【题型】填空题　【知识点】平面几何　【难度】easy
如图，在直角坐标系中，已知点 $A(8,0)$、点 $B(0,6)$，$\odot A$ 的半径为 $5$，点 $C$ 是 $\odot A$ 上的动点，点 $P$ 是线段 $BC$ 的中点，那么 $OP$ 长的取值范围是\underline{\quad }。

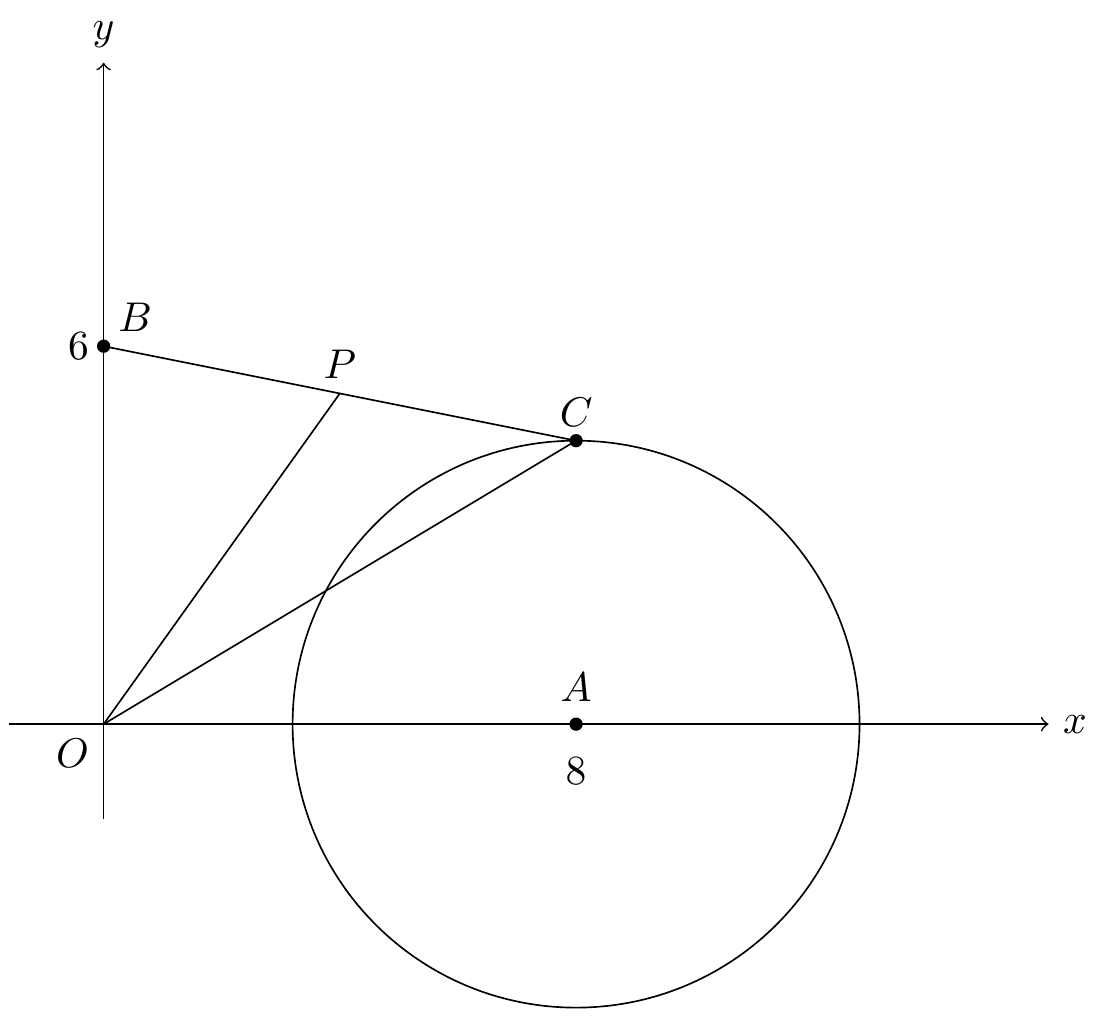
【解答】
解：如图，在 $y$ 轴上取一点 $B'(0, -6)$，连接 $B'A$、$B'C$，

$\because B'(0, -6), A(8, 0)$，

$\therefore OB' = OB = 6, OA = 8$，

$\therefore B'A = \sqrt{OB'^2 + OA^2} = 10$，

$\because$ 点 $P$ 是 $BC$ 的中点，

$\therefore BP = PC$，

$\because OB = OB'$, $BP = PC$，

$\therefore OP$ 是 $\triangle BB'C$ 的中位线，

$\therefore B'C = 2OP$，

当 $C$ 在线段 $B'A$ 上时，$B'C$ 的长度最小值为：$10-5=5$，

当 $C$ 在线段 $B'A$ 延长线上时，$B'C$ 的长度最大值为：$10+5=15$，

$\therefore 5 \leq BC \leq 15$，

$\therefore 2.5 \leq OP \leq 7.5$，

故答案为：$2.5 \leq OP \leq 7.5$。

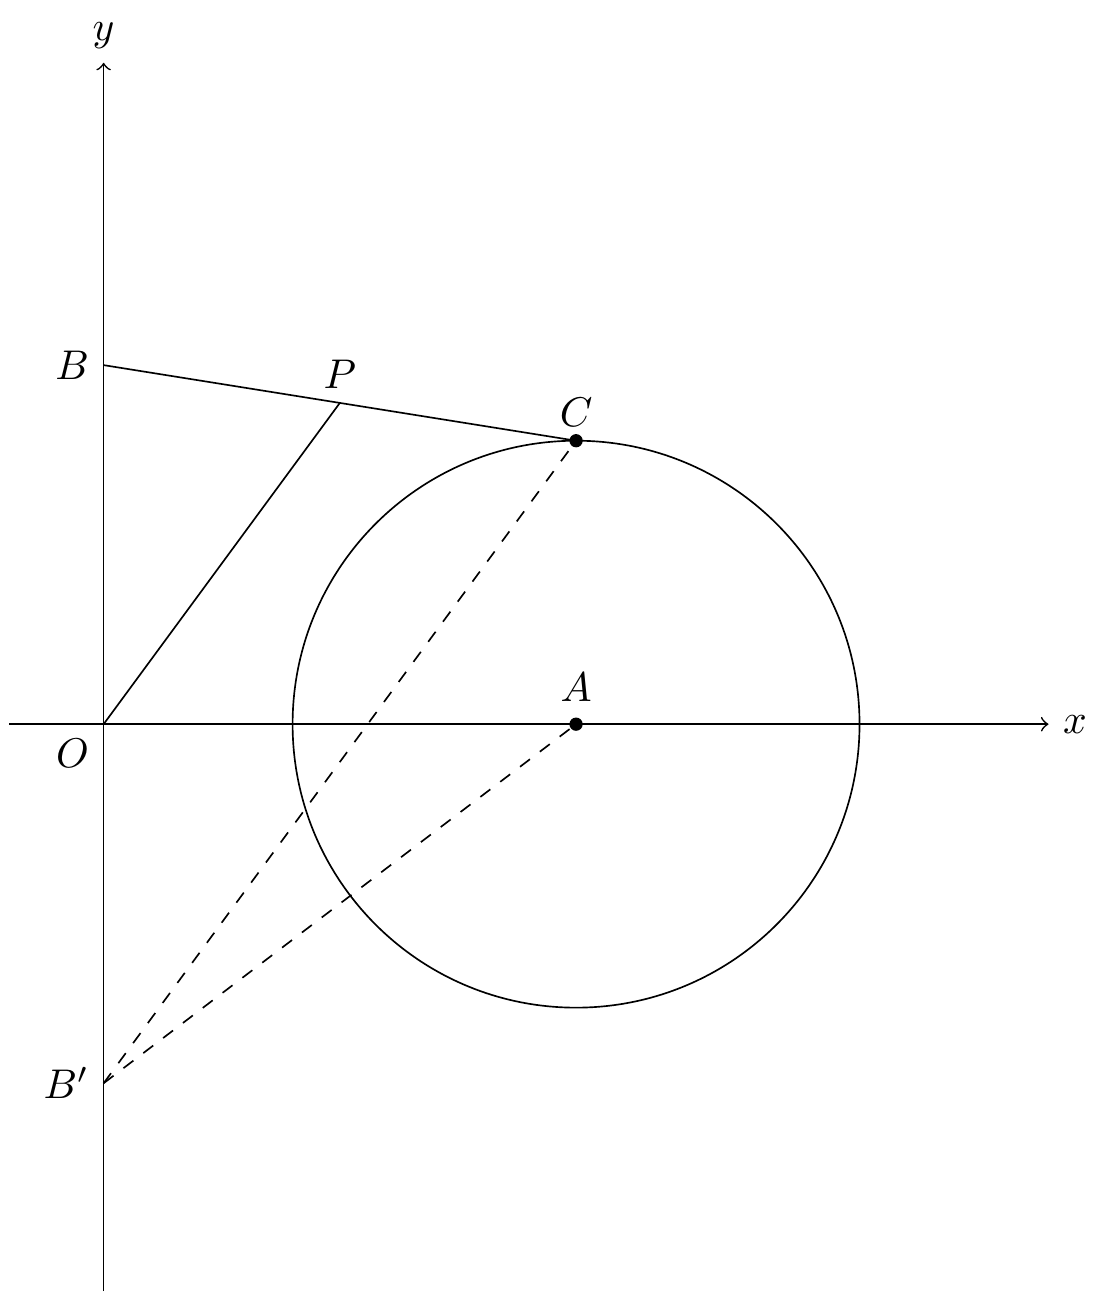